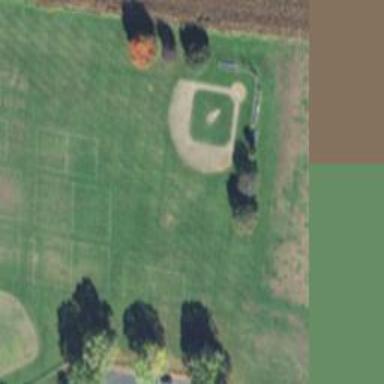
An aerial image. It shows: Baseball pitch for leisure land activities.